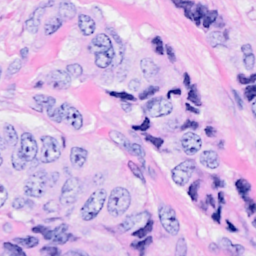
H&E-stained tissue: Breast